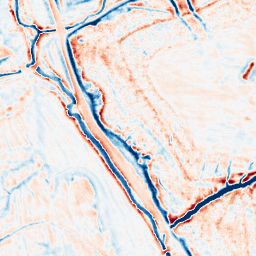
Category: edge_preserving
Decomposition family: bilateral
Decomposition parameters: d: 15
sigma_color: 75
sigma_space: 25
Upsampling method: sinc_blackman
Upsampling parameters: scale: 8
kernel_size: 16
Upsampling scale: 8